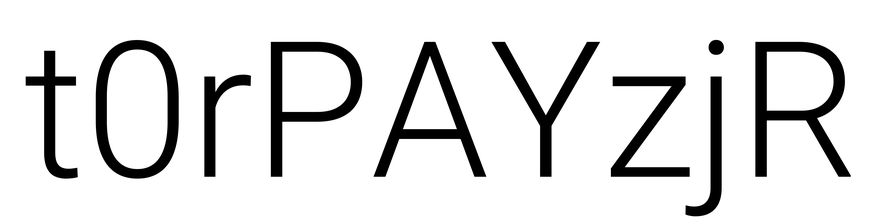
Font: Roboto_Light